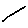
Label: line